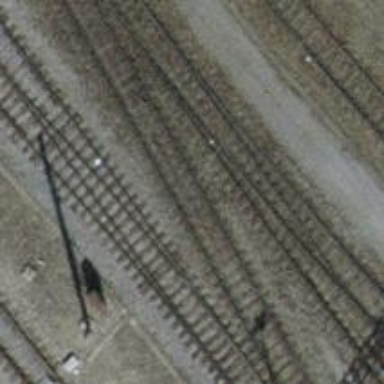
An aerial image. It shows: Railway switch.